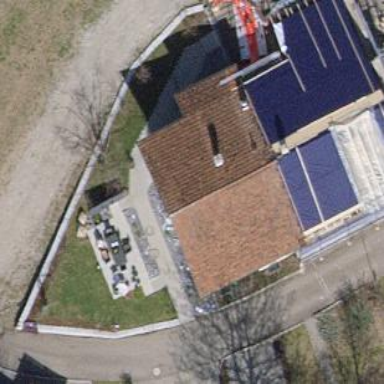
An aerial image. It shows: Terrace building.